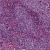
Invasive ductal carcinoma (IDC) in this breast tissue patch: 1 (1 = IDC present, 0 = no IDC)